Question: I have a data frame 'x1', which was generated with the following piece of code,
'''
x <- c(1:10)
y <- x^3
z <- y-20
s <- z/3
t <- s*6
q <- s*y
x1 <- cbind(x,y,z,s,t,q)
x1 <- data.frame(x1)
'''
I would like to extract the y-axis intercept and the slope of the linear regression fit for the data,
'''
x y z s t q
1 1 1 -19 -6.333333 -38 -6.333333
2 2 8 -12 -4.000000 -24 -32.000000
3 3 27 7 2.333333 14 63.000000
4 4 64 44 14.666667 88 938.666667
5 5 125 105 35.000000 210 <PHONE>
6 6 216 196 65.333333 392 <PHONE>
7 7 343 323 107.666667 646 <PHONE>
8 8 512 492 164.000000 984 <PHONE>
9 9 729 709 236.<PHONE> 1<PHONE>
10 10 1000 980 326.<PHONE> 3<PHONE>
'''
I use the following codes to melt and plot three columns of data,
'''
xm <- melt(x1, id=names(x1)[1], measure=names(x1)[c(2, 4, 5)], variable = "cols")
plt <- ggplot(xm) +
geom_point(aes(x=x,y= value, color=cols), size=3) +
labs(x = "x", y = "y")
'''

Now what I require is to get a linear least squares fit for all the data separately and store the resulting intercept and slope in a new data frame.
I use 'plt + geom_abline()' but I don't get the desired result. Could someone let me know how to resolve this.
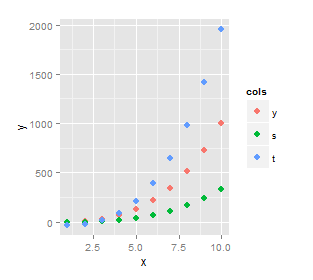
Answer: I suppose you're looking for 'geom_smooth'. If you call this function with the argument 'method = "lm"', it will calculate a linear fit for all groups:
'''
ggplot(xm, aes(x = x, y = value, color = cols)) +
geom_point(size = 3) +
labs(x = "x", y = "y") +
geom_smooth(method = "lm", se = FALSE)
'''

You can also specify a quadratic fit with the 'poly' function and the 'formula' argument:
'''
ggplot(xm, aes(x = x, y = value, color=cols)) +
geom_point(size = 3) +
labs(x = "x", y = "y") +
geom_smooth(method = "lm", se = FALSE, formula = y ~ poly(x, 2))
'''

---
To extract the corresponding regression coefficients, you can use this approach:
'''
# create a list of coefficients
fits <- by(xm[-2], xm$cols, function(i) coef(lm(value ~ x, i)))
# create a data frame
data.frame(cols = names(fits), do.call(rbind, fits))
# cols X.Intercept. x
# y y -277.20000 105.40000
# s s -99.06667 35.13333
# t t -594.40000 210.80000
'''
If you want a quadratic fit, just replace 'value ~ x' with 'value ~ poly(x, 2)'.